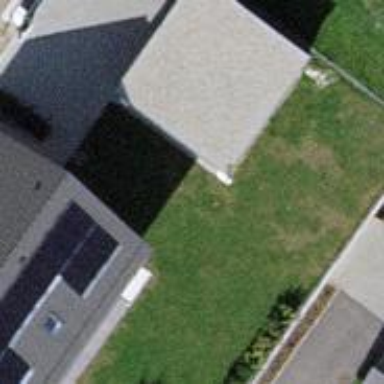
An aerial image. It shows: Garage.